Question: I have a dataframe called split2_data (actually a drop-leveled subset of a bigger data frame).
It contains a column "Loci", which are factors that I want as x-axes, and several columns of y-values (note: All of these values are <=1) that I would like to plot beside one another in their respective x factor.
The dataframe
'''
structure(list(Loci = structure(1:8, .Label = c("C485", "C487_PigTa",
"C536", "Carey", "Cool", "Coyote", "Deadpool", "Epstein"), class = "factor"),
All = structure(c(5L, 6L, 7L, 1L, 2L, 4L, 3L, 8L), .Label = c("0.0246",
"0.0352", "0.0563", "0.0646", "0.2349", "0.3242", "0.3278",
"0.6854"), class = "factor"), X1_only = structure(c(4L, 3L,
2L, 1L, 6L, 6L, 6L, 5L), .Label = c("0.0133", "0.7292", "0.8586",
"0.9377", "0.961", "1"), class = "factor"), X78_only = structure(c(7L,
6L, 4L, 5L, 8L, 3L, 1L, 2L), .Label = c("0.0018", "0.0175",
"0.4958", "0.6055", "0.7472", "0.7563", "0.825", "1"), class = "factor"),
X8_removed = structure(c(5L, 6L, 8L, 1L, 2L, 3L, 4L, 7L), .Label = c("0.0181",
"0.0348", "0.1482", "0.1706", "0.2217", "0.2602", "0.6748",
"0.7123"), class = "factor"), X8_only = structure(c(6L, 7L,
3L, 8L, 5L, 4L, 1L, 2L), .Label = c("0.1266", "0.1945", "0.4389",
"0.4496", "0.7078", "0.709", "0.8882", "1"), class = "factor"),
X7_removed = structure(c(6L, 4L, 5L, 2L, 1L, 3L, 7L, 8L), .Label = c("0.0159",
"0.02", "0.0541", "0.3232", "0.3972", "0.4226", "0.4919",
"0.5951"), class = "factor"), X7_only = structure(c(3L, 4L,
7L, 5L, 6L, 8L, 1L, 2L), .Label = c("0.0082", "0.1759", "0.4957",
"0.5248", "0.6665", "0.6789", "0.8372", "1"), class = "factor"),
X5_removed = structure(c(5L, 7L, 6L, 1L, 3L, 4L, 2L, 8L), .Label = c("0.0195",
"0.0316", "0.08", "0.1069", "0.1549", "0.395", "0.4405",
"0.6298"), class = "factor"), X5_only = structure(c(1L, 2L,
6L, 7L, 3L, 5L, 7L, 4L), .Label = c("0.0871", "0.2022", "0.3532",
"0.3677", "0.5292", "0.7602", "1"), class = "factor"), X4_removed = structure(c(8L,
4L, 7L, 2L, 3L, 5L, 1L, 6L), .Label = c("0.0188", "0.0194",
"0.0511", "0.1716", "0.1862", "0.6454", "0.661", "0.8003"
), class = "factor"), X4_only = structure(c(2L, 5L, 1L, 6L,
7L, 3L, 8L, 4L), .Label = c("0.0026", "0.0378", "0.2884",
"0.4386", "0.5116", "0.6549", "0.6928", "1"), class = "factor"),
X3_removed = structure(c(5L, 7L, 6L, 1L, 2L, 3L, 4L, 8L), .Label = c("0.0612",
"0.0627", "0.0808", "0.1636", "0.2728", "0.477", "0.5307",
"0.6506"), class = "factor"), X3_only = structure(c(8L, 1L,
7L, 2L, 4L, 6L, 3L, 5L), .Label = c("0.0225", "0.2111", "0.2471",
"0.5087", "0.6294", "0.768", "0.8263", "0.8951"), class = "factor"),
X2_removed = structure(c(4L, 5L, 6L, 3L, 7L, 2L, 1L, 8L), .Label = c("0.0526",
"0.0608", "0.0854", "0.2036", "0.3168", "0.3668", "0.413",
"0.7608"), class = "factor"), X2_only = structure(c(5L, 3L,
6L, 4L, 2L, 8L, 1L, 7L), .Label = c("-", "0.0014", "0.0949",
"0.1637", "0.1818", "0.5521", "0.8585", "1"), class = "factor"),
X1_removed = structure(c(5L, 7L, 3L, 6L, 1L, 4L, 2L, 8L), .Label = c("0.0258",
"0.031", "0.0496", "0.0676", "0.1053", "0.1439", "0.2823",
"0.5465"), class = "factor")), .Names = c("Loci", "All",
"X1_only", "X78_only", "X8_removed", "X8_only", "X7_removed",
"X7_only", "X5_removed", "X5_only", "X4_removed", "X4_only",
"X3_removed", "X3_only", "X2_removed", "X2_only", "X1_removed"
), row.names = 9:16, class = "data.frame")
'''
I can't think of how to do this in base R, and after some careful study of other questions here, this is the best that I can come up with:
library(reshape)
library(ggplot2)
require(ggplot2)
'''
split2_datam<-melt(split2_data,id="Loci")
p2<- ggplot(split2_datam, aes(x =Loci, y = value, color = variable, width=.15)) + geom_bar(position="dodge") + ylab("P-value")+ geom_hline(yintercept=0.05)+ opts(axis.text.x = theme_text(angle=90, size=8)) + scale_y_discrete(breaks=seq(0,1)) + scale_fill_grey()
p2
#when I add stat="identity", the y values don't change- they just shrink relative to the x-axis
p2<- ggplot(split2_datam, aes(x =Loci, y = value, color = variable, width=.15)) + geom_bar(position="dodge", stat="identity") + ylab("P-value")+ geom_hline(yintercept=0.05)+ opts(axis.text.x = theme_text(angle=90, size=8)) + scale_y_discrete(breaks=seq(0,1)) + scale_fill_grey()
p2
'''
The plot:

You'll notice that the different variables are often much greater than 1. They should not be. Any idea what's causing this/how to fix?
Other things I don't yet know how to do/fix (perhaps this question should be cross-referenced?):
1. I don't know why the greyscale isn't working
2. I don't know how to make the legend scale correctly with the plot
3. I don't understand why my columns have an 'X' appended to them (e.g. "X1_only" instead of "1_only")
Thank you so much in advance for any suggestions!
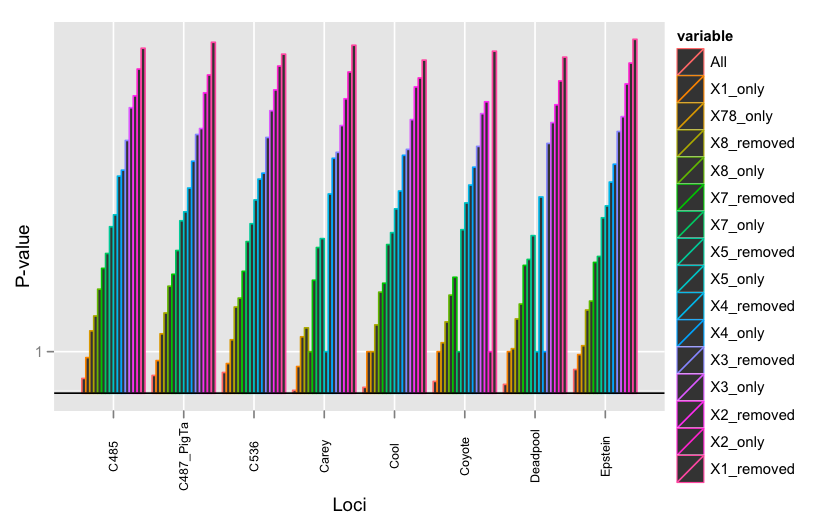
Answer: Your data have been read in as factors, probably because there are some "-" characters mixed in with your data.
You'll want to convert them to 'NA' when you read in your data using 'na.strings = "-"'.